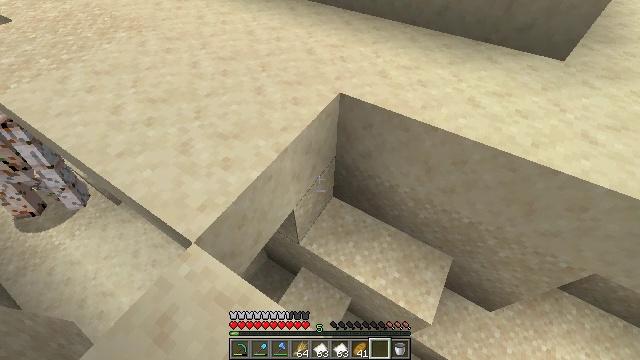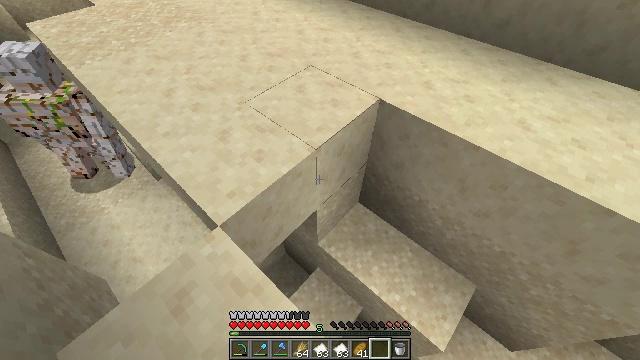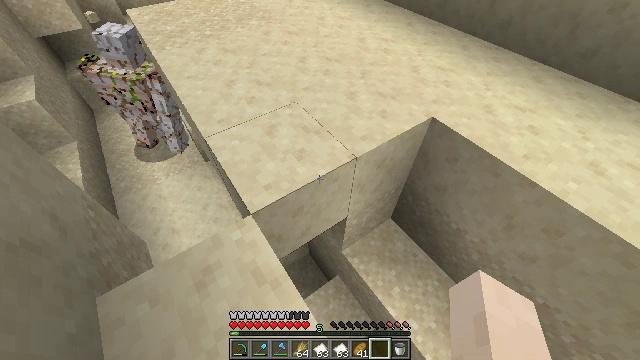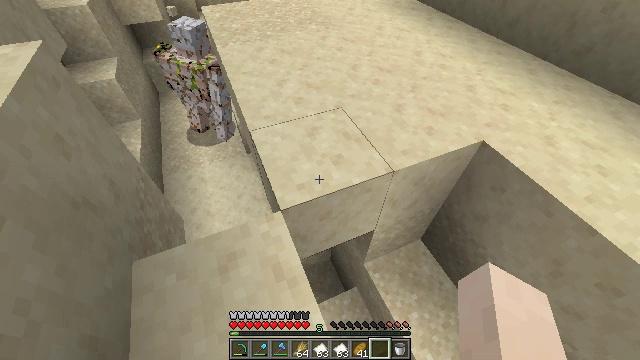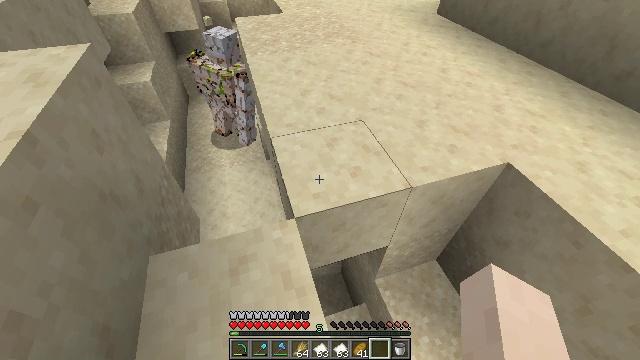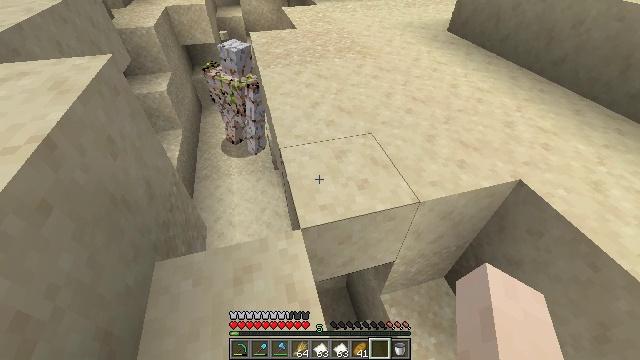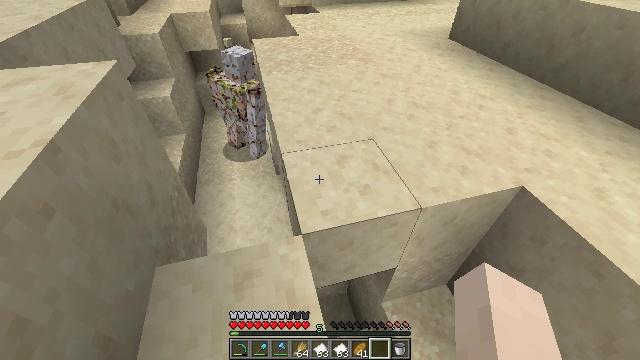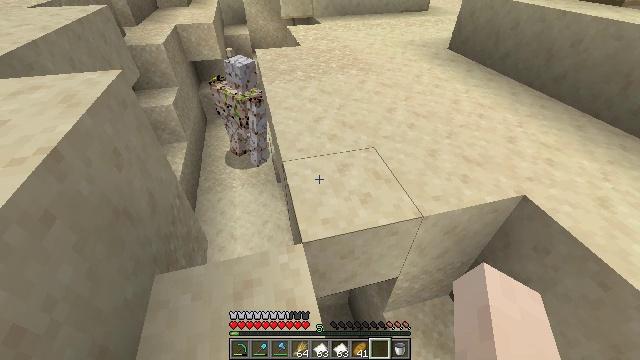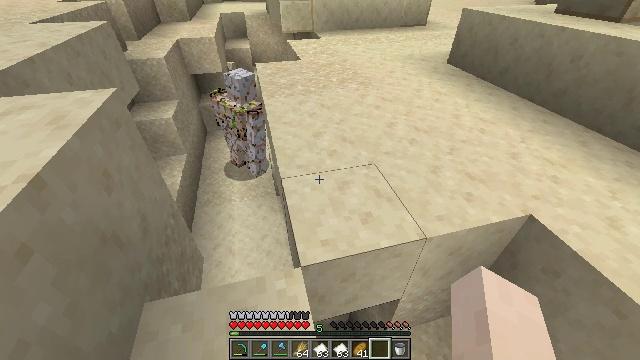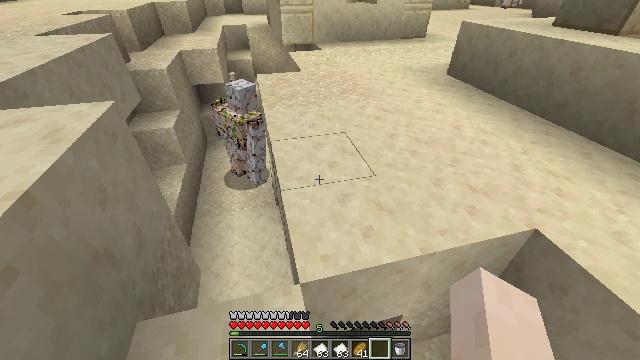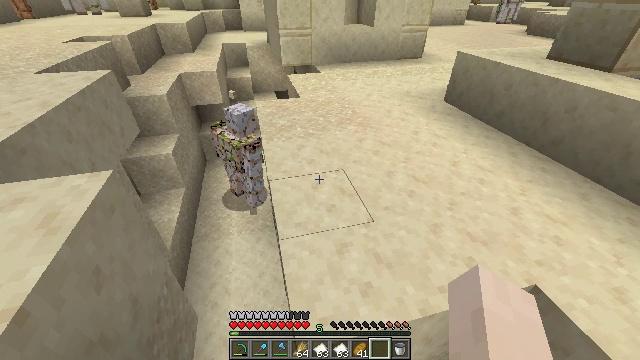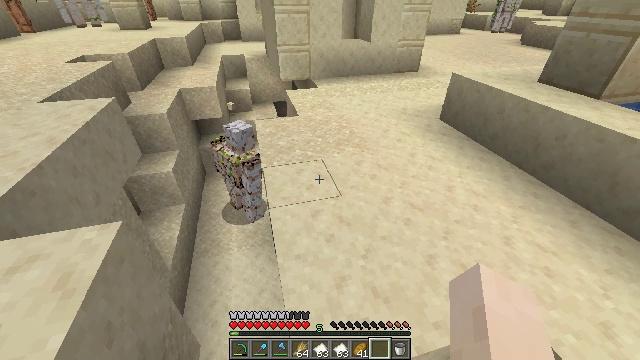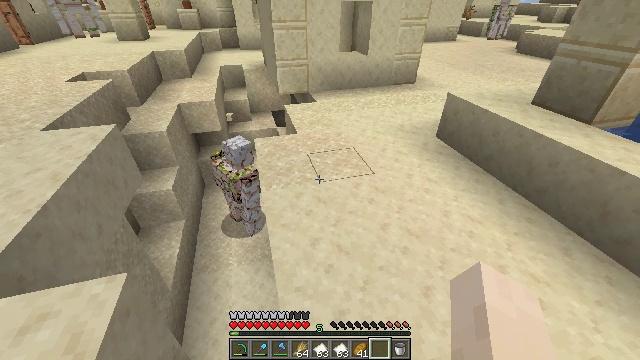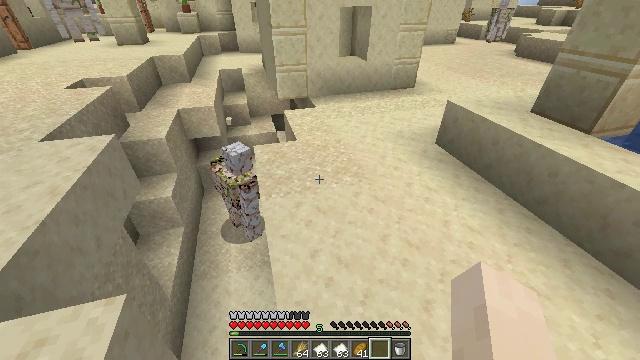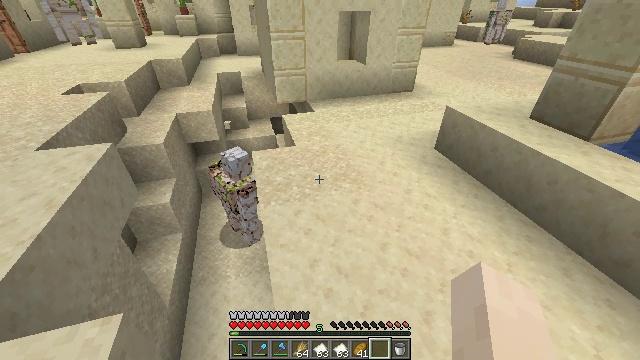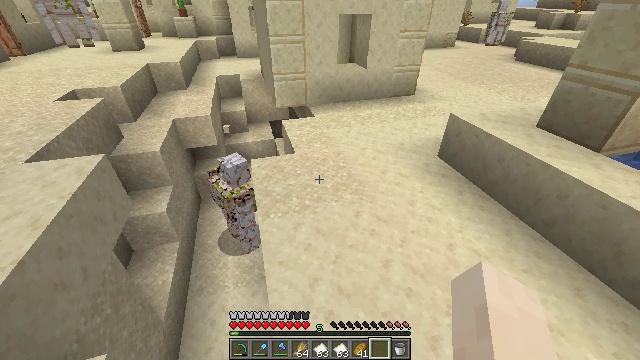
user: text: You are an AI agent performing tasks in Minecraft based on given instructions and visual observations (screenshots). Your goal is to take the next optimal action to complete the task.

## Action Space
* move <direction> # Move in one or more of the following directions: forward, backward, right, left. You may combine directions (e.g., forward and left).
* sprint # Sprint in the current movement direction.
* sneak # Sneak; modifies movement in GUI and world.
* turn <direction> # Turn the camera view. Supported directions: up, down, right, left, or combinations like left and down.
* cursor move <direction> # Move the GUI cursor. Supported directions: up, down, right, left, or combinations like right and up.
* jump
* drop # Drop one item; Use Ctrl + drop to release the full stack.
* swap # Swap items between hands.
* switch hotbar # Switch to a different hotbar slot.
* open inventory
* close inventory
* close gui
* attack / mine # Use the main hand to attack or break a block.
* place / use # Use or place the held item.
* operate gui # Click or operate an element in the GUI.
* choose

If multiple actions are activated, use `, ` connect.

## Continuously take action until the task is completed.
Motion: motion action
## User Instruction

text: Extract smooth sandstone from its location.
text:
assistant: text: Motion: turn left
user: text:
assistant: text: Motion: turn left and up
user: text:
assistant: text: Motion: turn left and up
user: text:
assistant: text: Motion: turn left and up
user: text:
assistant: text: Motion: turn left and up
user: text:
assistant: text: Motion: turn up
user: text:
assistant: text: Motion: turn up
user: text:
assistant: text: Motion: move forward, turn up
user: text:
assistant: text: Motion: move forward, turn up
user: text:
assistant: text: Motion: move forward, turn up, jump
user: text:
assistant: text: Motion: move forward, jump
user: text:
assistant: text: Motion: move forward, jump
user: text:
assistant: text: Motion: move forward, jump
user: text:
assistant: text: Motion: move forward, jump
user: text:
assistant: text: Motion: move forward
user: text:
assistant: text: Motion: move forward
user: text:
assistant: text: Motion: move forward
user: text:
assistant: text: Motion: move forward
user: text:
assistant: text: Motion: move forward
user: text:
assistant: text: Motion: move forward
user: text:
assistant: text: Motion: move forward
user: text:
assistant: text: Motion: move forward
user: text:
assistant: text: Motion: move forward
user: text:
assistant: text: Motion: move forward
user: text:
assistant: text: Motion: move forward
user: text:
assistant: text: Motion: move forward
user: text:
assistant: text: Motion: move forward
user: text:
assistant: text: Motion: move forward
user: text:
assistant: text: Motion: move forward
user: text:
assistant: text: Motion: move forward